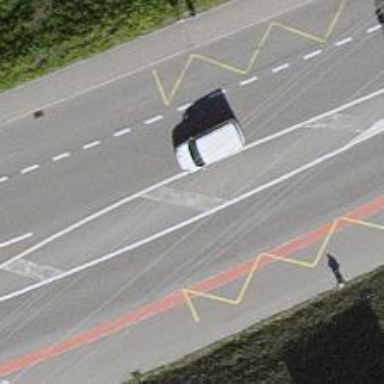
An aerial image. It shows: Bus stop with designated stop position for public transport.